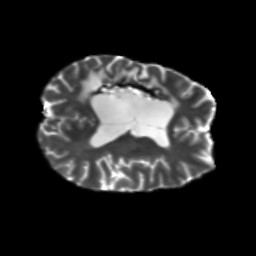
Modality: T2w
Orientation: axial
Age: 31
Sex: female
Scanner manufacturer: siemens
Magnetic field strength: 3 T
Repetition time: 5.47 s
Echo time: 0.0854 s